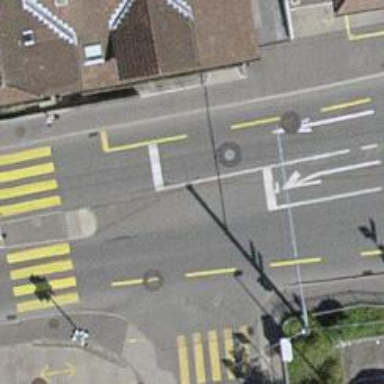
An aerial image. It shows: Road with traffic signals at the crossing.